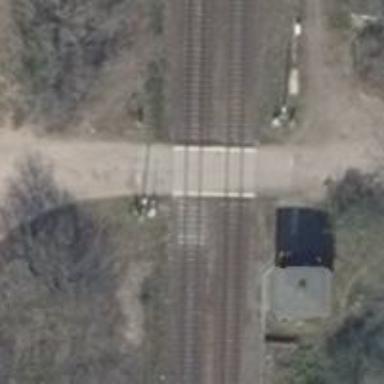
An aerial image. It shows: Railway level crossing.